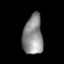
Tissue: lung
Cell type: Epithelial cells
Senescence score: 0.1445
Nuclear area (px): 772
Mean DAPI intensity: 140.403